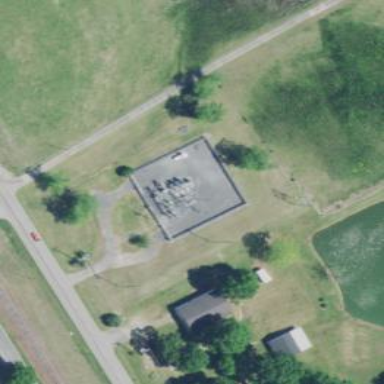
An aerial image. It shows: There is distribution substation enclosed by fence.